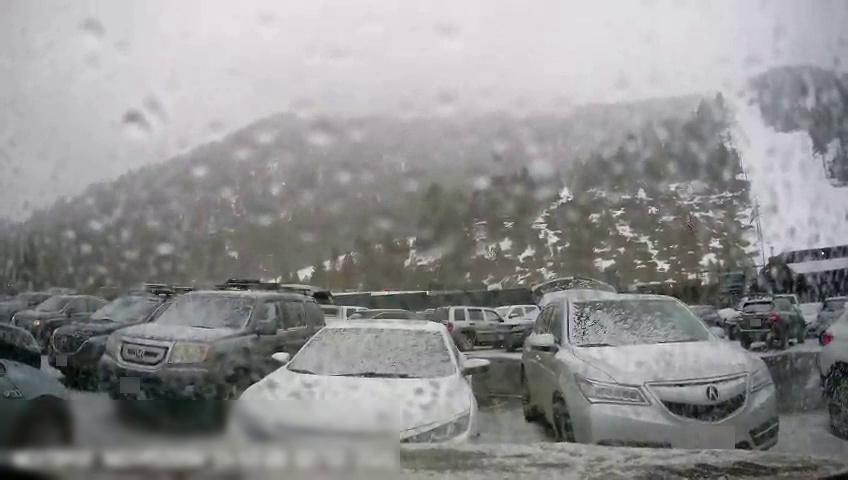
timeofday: Day
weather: Snowy
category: Drivable Space
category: Drivable Space
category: Vehicles | SUV
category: Vehicles | Car
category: Vehicles | SUV
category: Vehicles | SUV
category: Vehicles | Car
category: Vehicles | SUV
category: Vehicles | SUV
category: Vehicles | SUV
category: Vehicles | Car
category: Vehicles | Car
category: Vehicles | Car
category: Vehicles | SUV
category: Vehicles | Car
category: Vehicles | Car
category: Vehicles | Car
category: Vehicles | Car
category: Vehicles | Car
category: Vehicles | SUV
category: Vehicles | Car
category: Vehicles | SUV